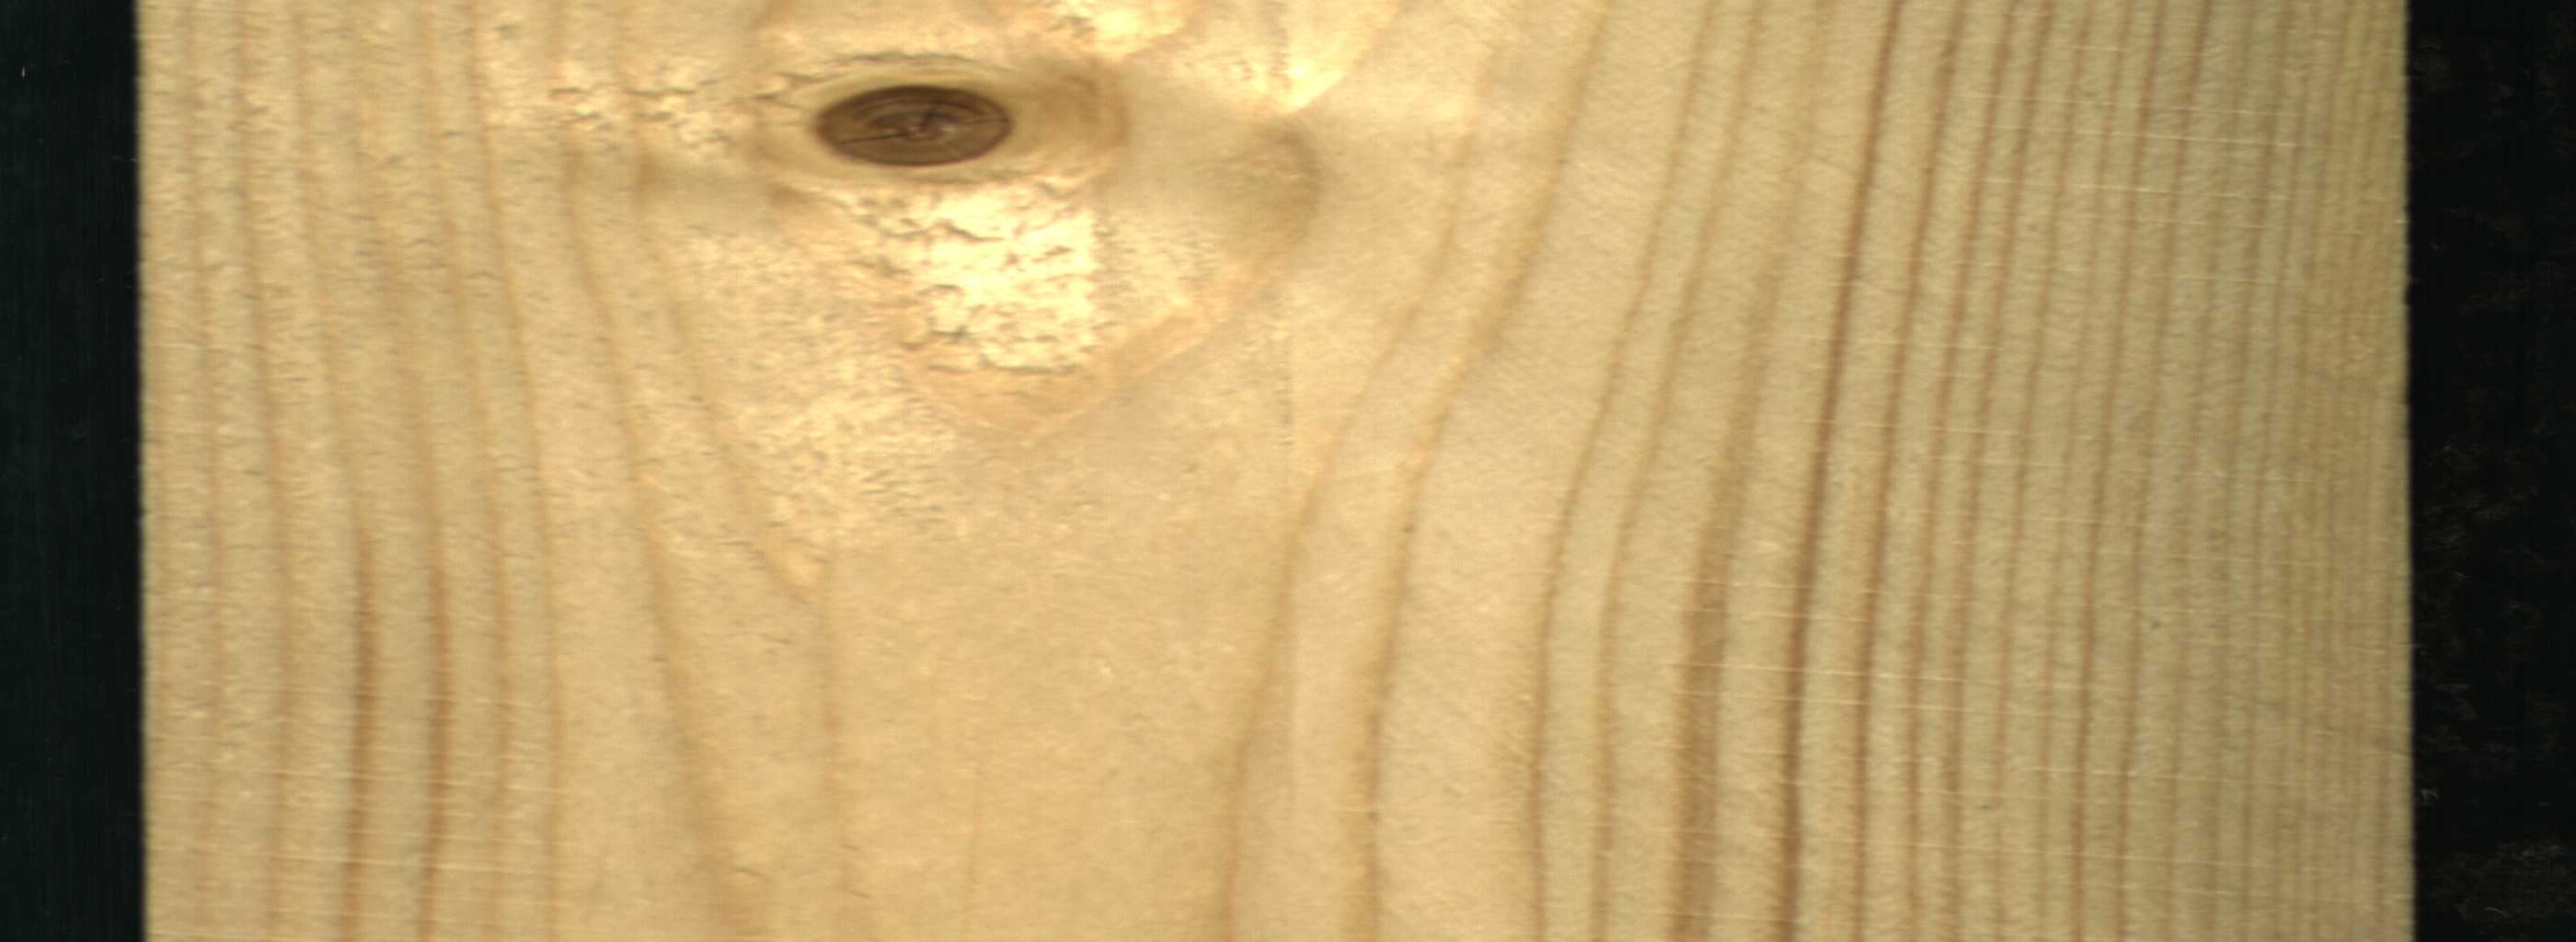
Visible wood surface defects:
Dead_Knot